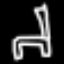
Label: chair